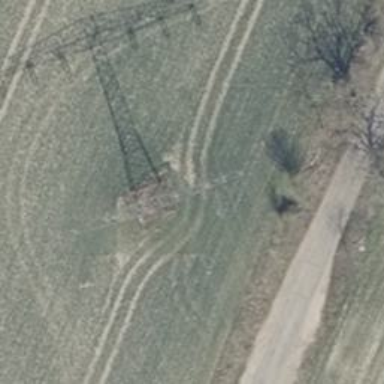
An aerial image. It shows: Power tower.